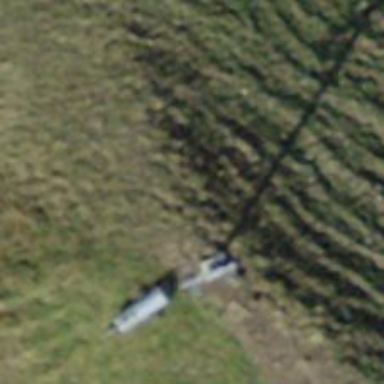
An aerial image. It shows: Pylon for aerialway.